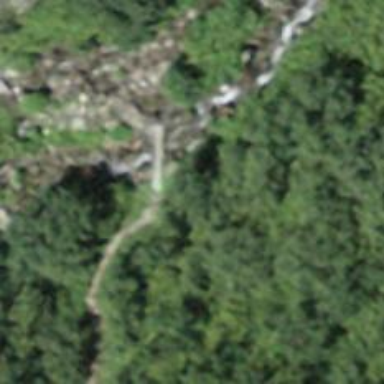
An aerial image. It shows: Path leading to bridge.